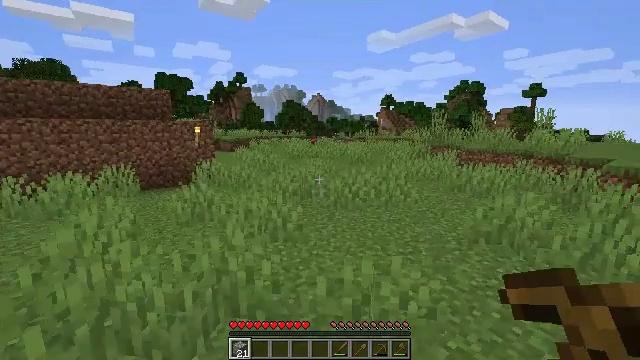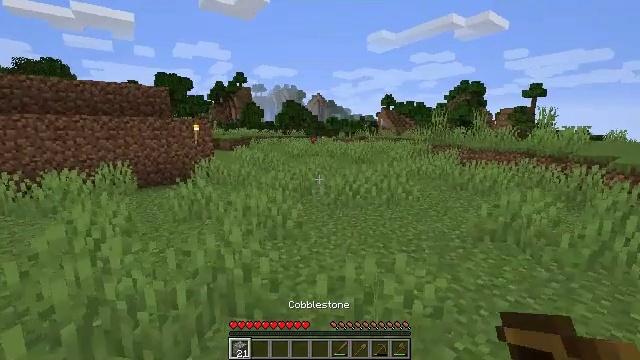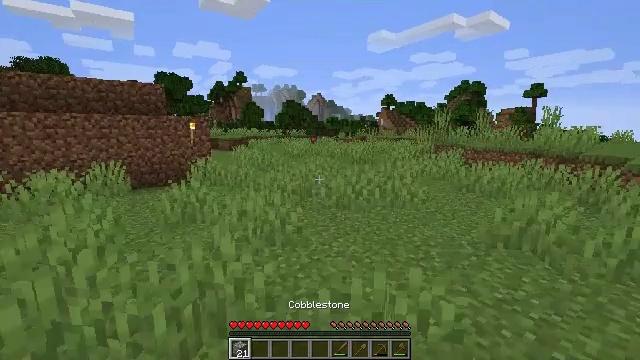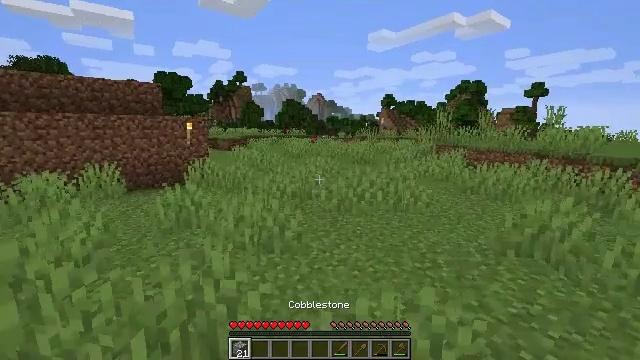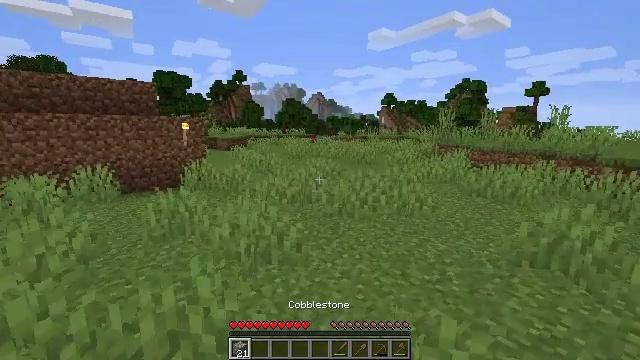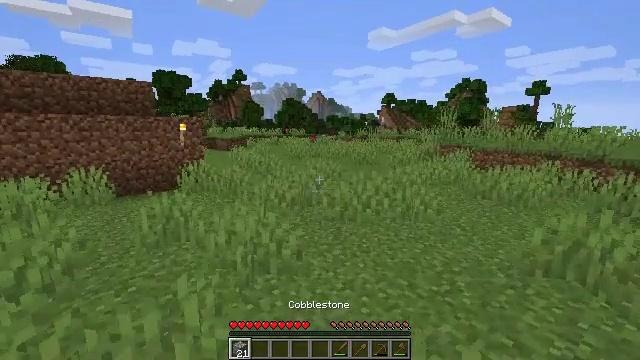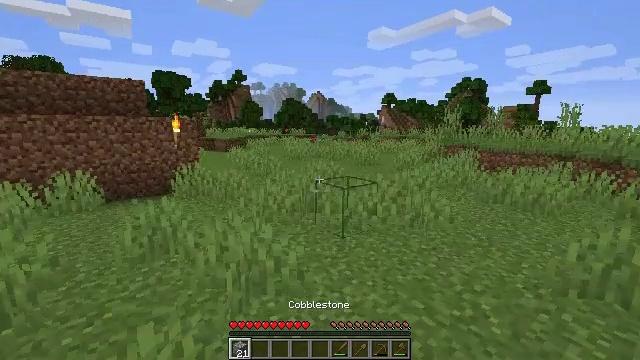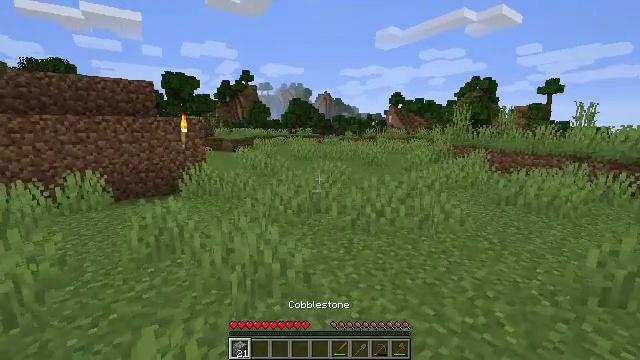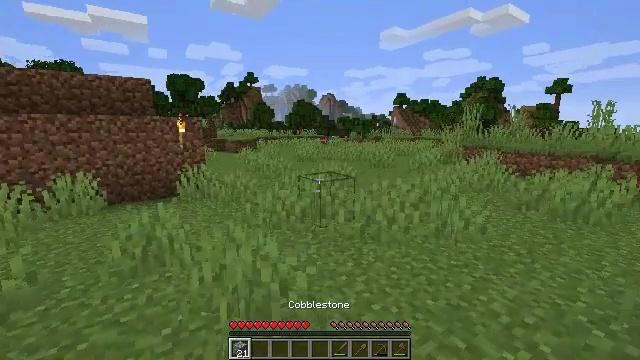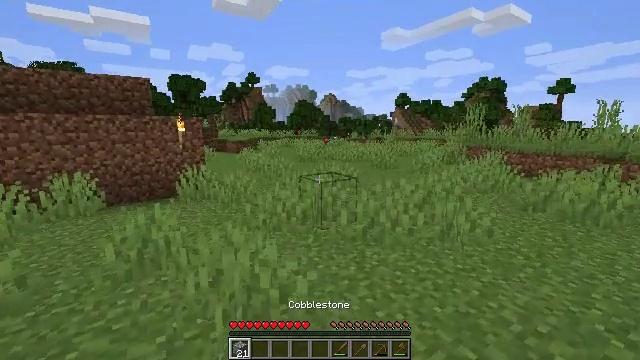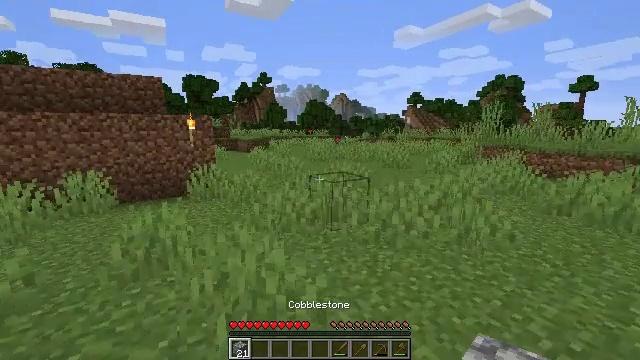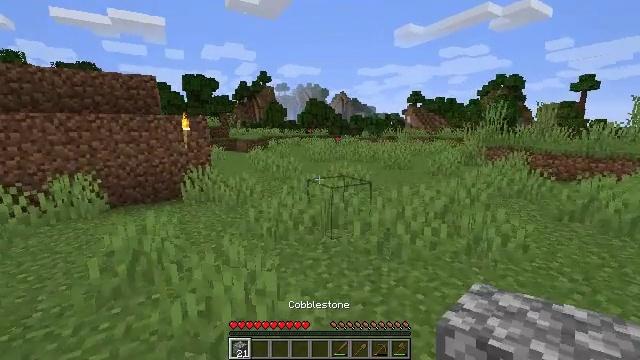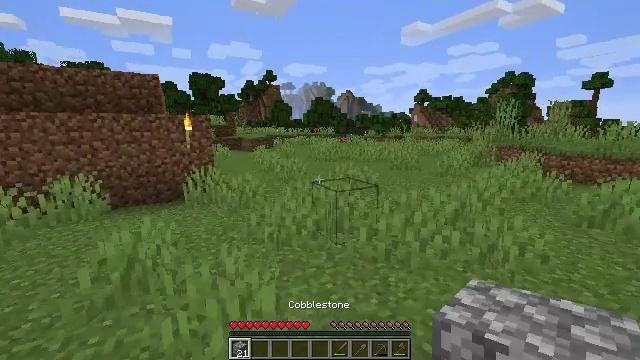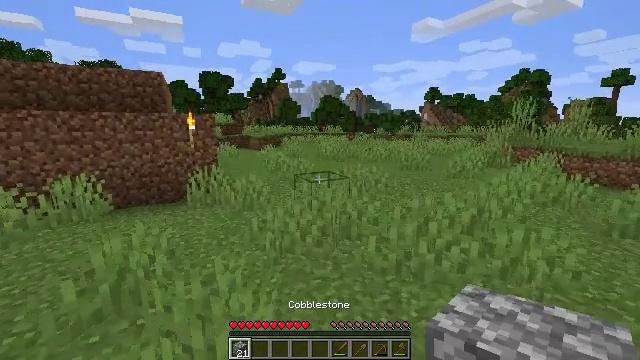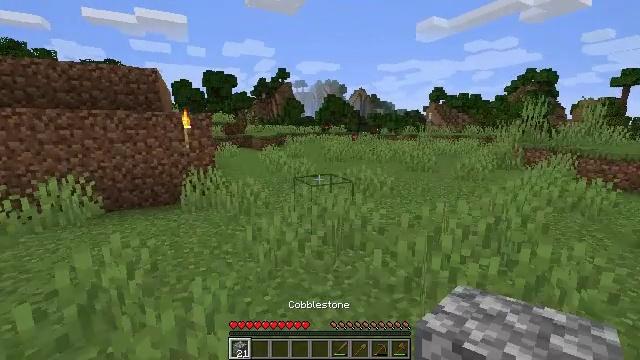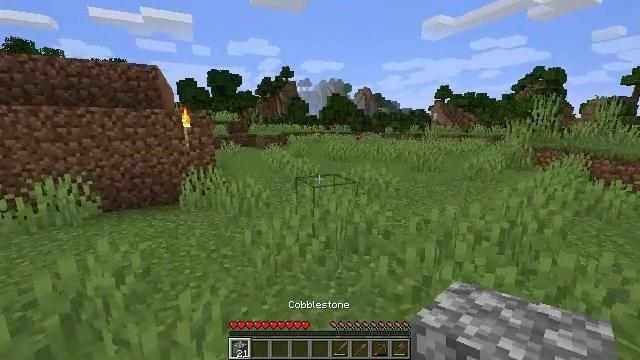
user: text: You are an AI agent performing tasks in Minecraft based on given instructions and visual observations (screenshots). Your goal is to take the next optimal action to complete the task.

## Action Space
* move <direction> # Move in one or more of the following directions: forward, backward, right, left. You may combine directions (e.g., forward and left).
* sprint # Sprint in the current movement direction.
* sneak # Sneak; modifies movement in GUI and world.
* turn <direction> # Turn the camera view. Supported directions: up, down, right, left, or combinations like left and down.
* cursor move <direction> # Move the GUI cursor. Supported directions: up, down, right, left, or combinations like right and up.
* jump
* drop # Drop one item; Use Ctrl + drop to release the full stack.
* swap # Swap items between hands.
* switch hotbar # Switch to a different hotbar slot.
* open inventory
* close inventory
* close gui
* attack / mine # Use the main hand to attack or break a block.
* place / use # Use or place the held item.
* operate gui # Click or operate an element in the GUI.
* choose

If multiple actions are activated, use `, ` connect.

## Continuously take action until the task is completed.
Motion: motion action
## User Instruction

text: Cut down the tree and harvest oak logs.
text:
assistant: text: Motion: move forward, switch to hotbar 1
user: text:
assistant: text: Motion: move forward, switch to hotbar 1
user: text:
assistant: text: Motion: move forward, switch to hotbar 1
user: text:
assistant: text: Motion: move forward
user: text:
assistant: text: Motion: move forward
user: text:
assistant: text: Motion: move forward
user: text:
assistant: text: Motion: move forward, turn left
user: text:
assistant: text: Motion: move forward
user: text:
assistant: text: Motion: move forward
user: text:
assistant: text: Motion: move forward, turn left
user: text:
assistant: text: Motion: move forward
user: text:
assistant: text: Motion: move forward, turn left
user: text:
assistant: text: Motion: move forward, turn left
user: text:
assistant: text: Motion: move forward
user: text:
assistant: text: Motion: move forward
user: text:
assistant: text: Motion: move forward
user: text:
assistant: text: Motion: move forward
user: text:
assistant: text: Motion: move forward, turn left
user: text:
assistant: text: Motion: move forward
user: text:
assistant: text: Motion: move forward, turn left
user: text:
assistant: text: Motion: move forward, turn left and down
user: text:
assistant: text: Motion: move forward, turn left and down
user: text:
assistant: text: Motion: move forward, turn left and down
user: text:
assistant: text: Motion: move forward, turn left and down
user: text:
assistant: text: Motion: move forward
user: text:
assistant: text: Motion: move forward
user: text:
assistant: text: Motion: move forward
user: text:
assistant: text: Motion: move forward
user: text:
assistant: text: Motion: move forward
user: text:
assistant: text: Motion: move forward, switch to hotbar 1